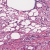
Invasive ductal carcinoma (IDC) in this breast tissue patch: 1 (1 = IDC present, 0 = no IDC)